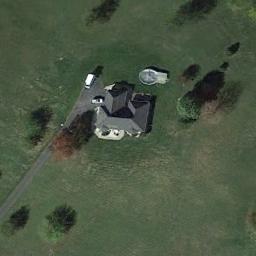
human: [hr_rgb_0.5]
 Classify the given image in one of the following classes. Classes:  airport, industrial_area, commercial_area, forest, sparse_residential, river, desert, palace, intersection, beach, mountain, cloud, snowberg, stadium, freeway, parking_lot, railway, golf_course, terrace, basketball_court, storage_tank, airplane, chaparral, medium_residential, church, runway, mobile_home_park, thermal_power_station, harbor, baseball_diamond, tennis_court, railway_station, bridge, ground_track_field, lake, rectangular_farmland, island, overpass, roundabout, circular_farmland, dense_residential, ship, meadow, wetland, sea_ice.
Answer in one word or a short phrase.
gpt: sparse_residential